Question: I want the all null values in my column to disappear or not be displayed. The not value in where didn't work for my code:
'''
select A.EmpID [X_TMSHT_EMPID] ,convert (varchar,(A.[RecordDate]),1) [X_TMSHT_APPLY],
, (convert(varchar,(A.[RecordDate]),1) + ' ' +( MAX(IIF(ISNULL(CHARINDEX('O', A.[Entries], 0), -1) > 0,SUBSTRING(A.[Entries], LEN(A.[Entries]) - 5, 5), NULL)))) AS [TimeOut]
FROM Employees[B]
inner JOIN[DTR Upload] [A] ON B.EmployeeNo = A.EmpID
GROUP by B.LastName, B.FirstName, B.MiddleName, A.EmpID, A.[recordDate]
order by A.[recordDate] asc, B.LastName + ','+B.FirstName + ','+ B.MiddleName asc
'''

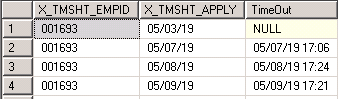
Answer: As the OP is not helping with any data samples and what i understand is OP want to remove the Timeout which contains NULL value. So i just used the derived table to filter out the Timeout with NOT NULL value.
'''
SELECT * FROM (select A.EmpID [X_TMSHT_EMPID] ,convert (varchar,(A.[RecordDate]),1) [X_TMSHT_APPLY],
, (convert(varchar,(A.[RecordDate]),1) + ' ' +( MAX(IIF(ISNULL(CHARINDEX('O', A.[Entries], 0), -1) > 0,SUBSTRING(A.[Entries], LEN(A.[Entries]) - 5, 5), NULL)))) AS [TimeOut]
FROM Employees[B]
inner JOIN[DTR Upload] [A] ON B.EmployeeNo = A.EmpID
) AS d
WHERE d.TimeOut IS NOT NULL
GROUP by d.LastName, d.FirstName, d.MiddleName, d.EmpID, d.[recordDate]
order by d.[recordDate] asc
'''